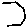
Label: hexagon